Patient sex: M
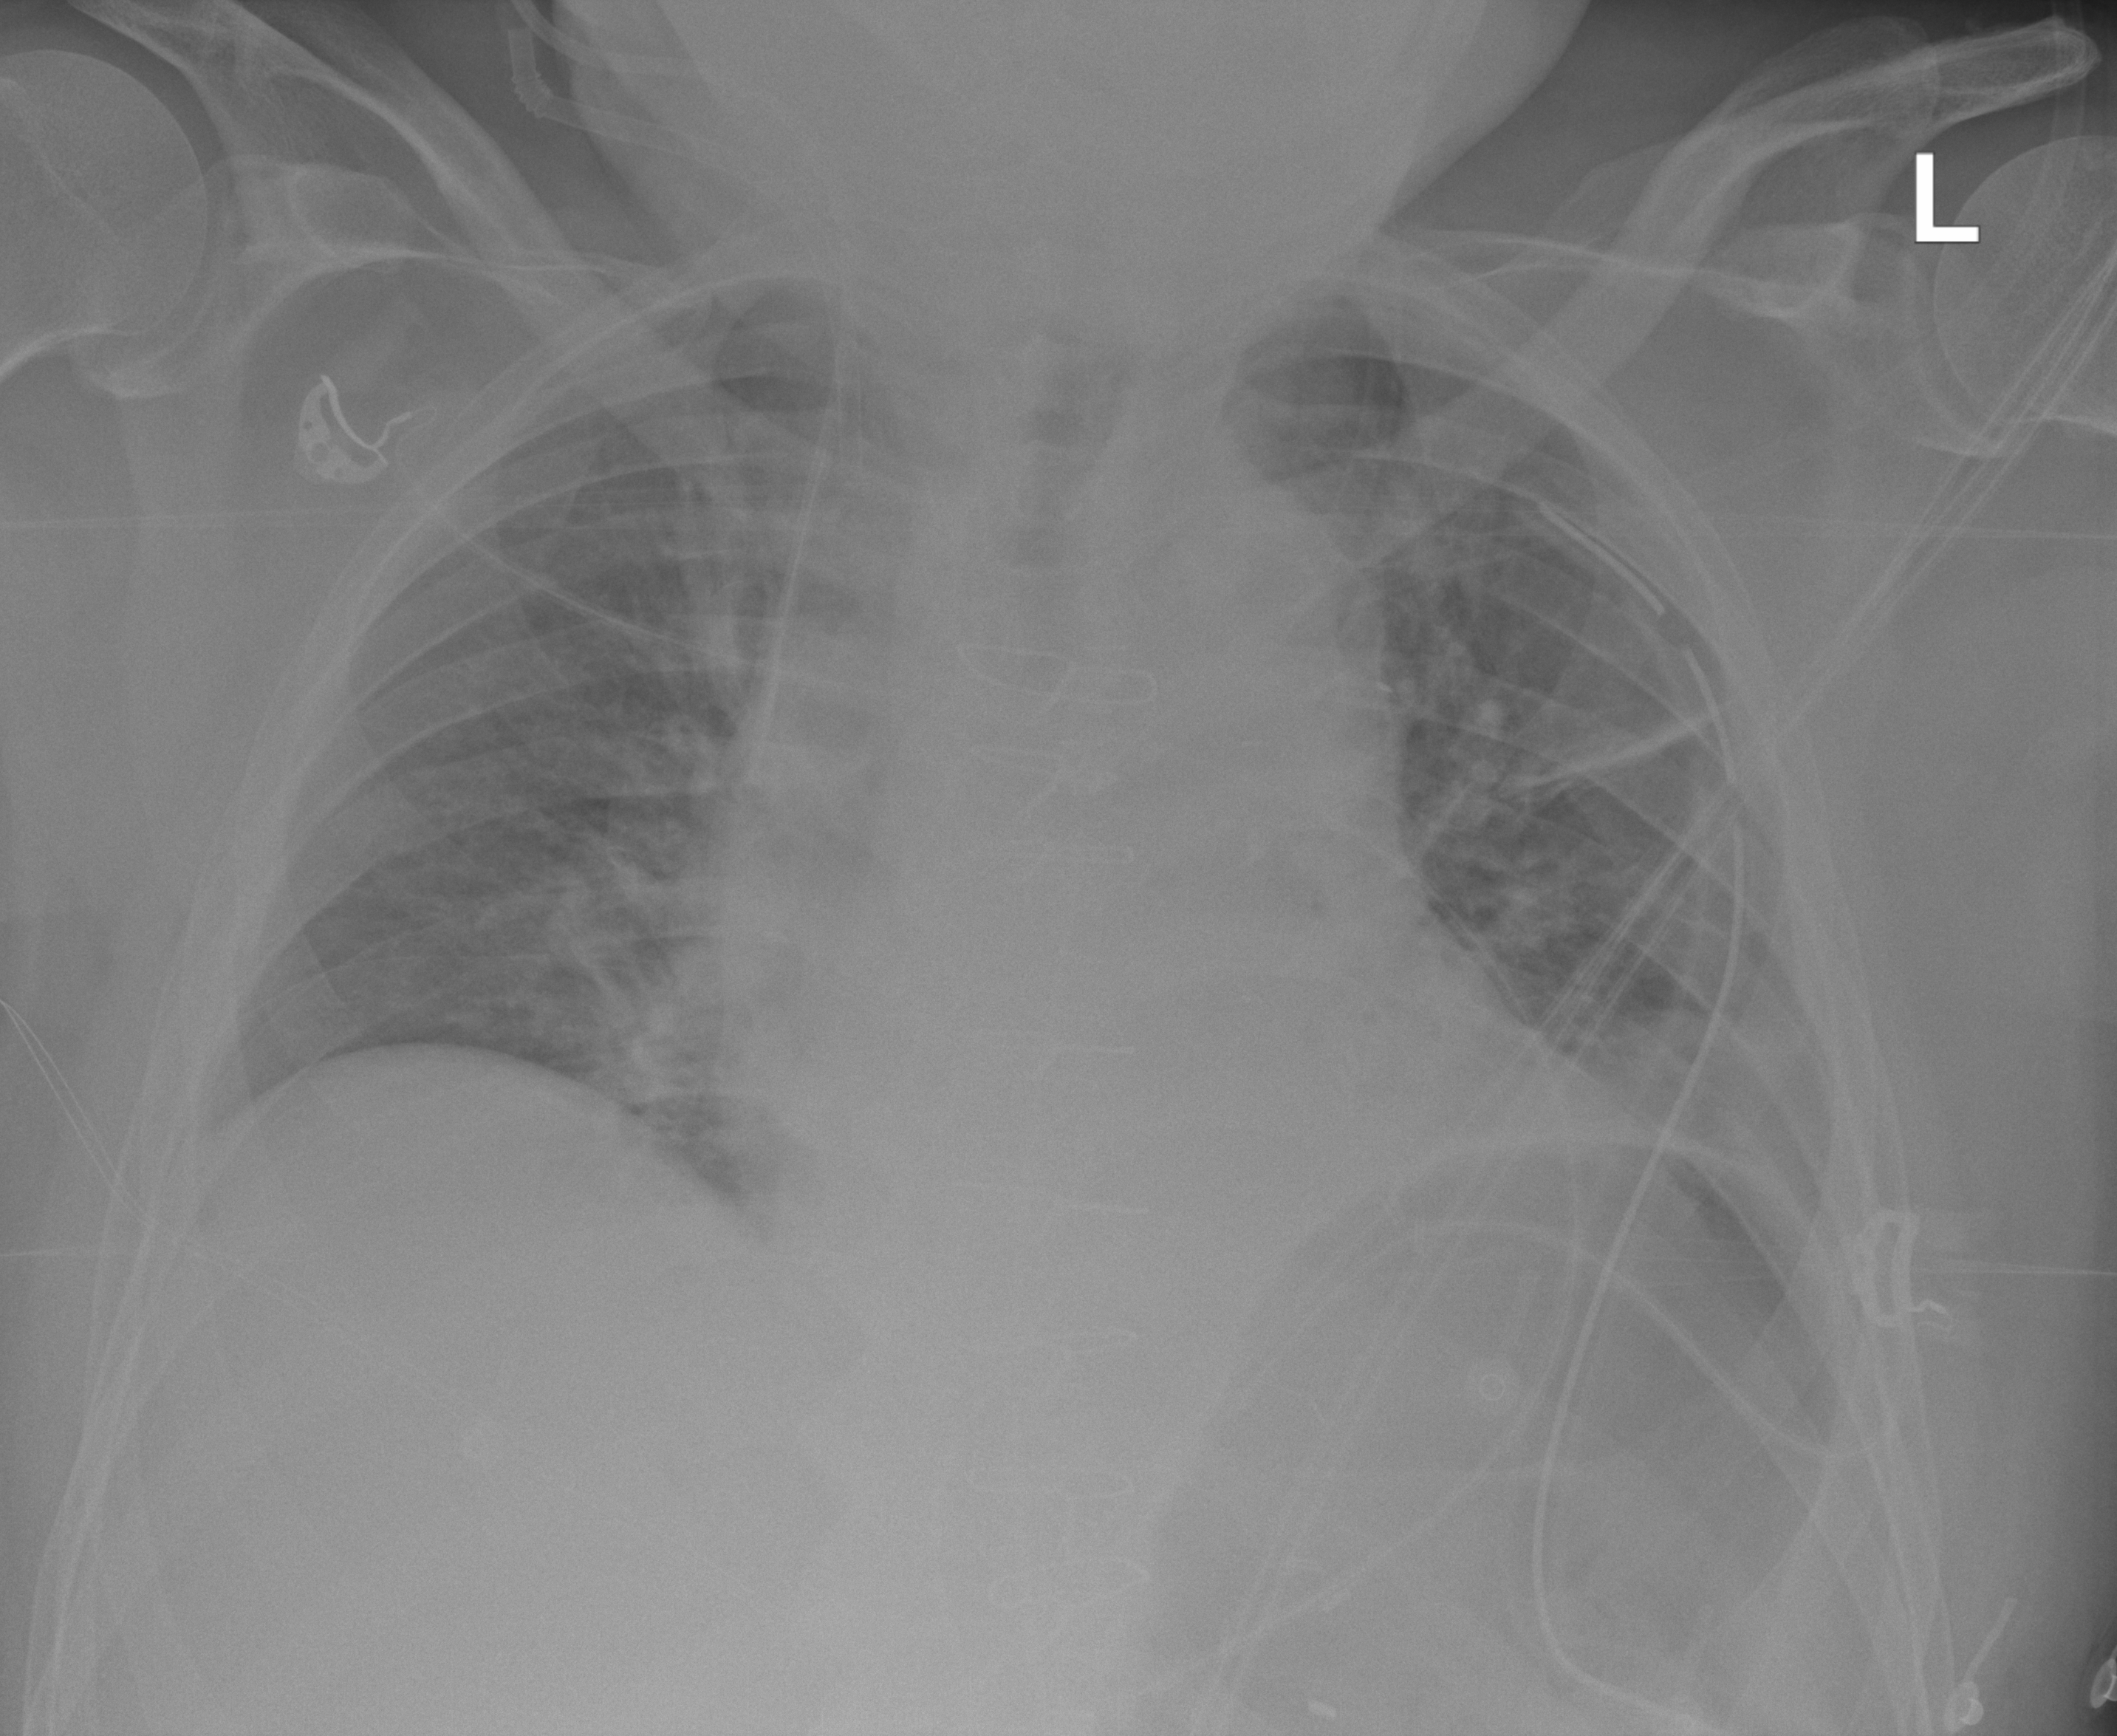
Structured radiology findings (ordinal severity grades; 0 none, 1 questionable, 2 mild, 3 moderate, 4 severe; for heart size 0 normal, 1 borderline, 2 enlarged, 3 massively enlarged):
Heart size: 0
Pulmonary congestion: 2
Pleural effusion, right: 0
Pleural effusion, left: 2
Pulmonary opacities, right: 0
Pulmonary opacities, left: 0
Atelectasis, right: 0
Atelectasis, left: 2